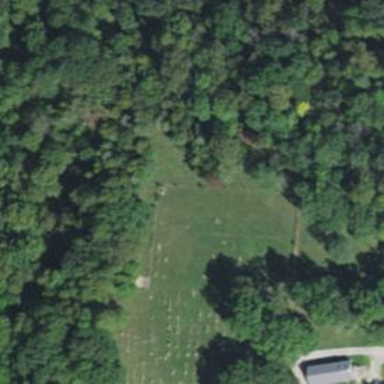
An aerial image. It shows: Cemetery.